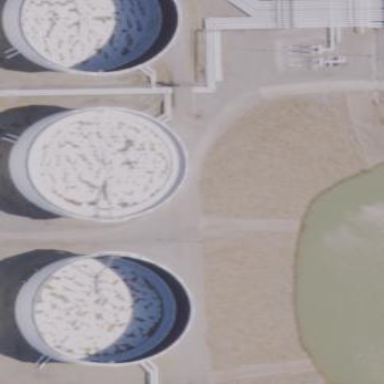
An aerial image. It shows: Storage tank which is man-made.